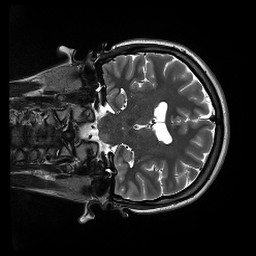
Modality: T2w
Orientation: coronal
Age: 21
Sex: female